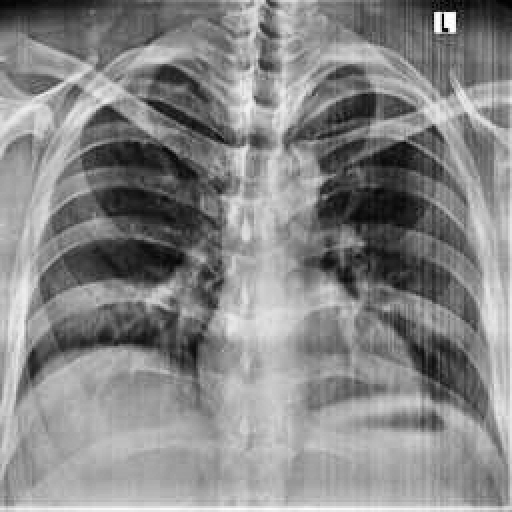
Finding: NORMAL